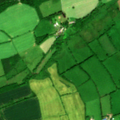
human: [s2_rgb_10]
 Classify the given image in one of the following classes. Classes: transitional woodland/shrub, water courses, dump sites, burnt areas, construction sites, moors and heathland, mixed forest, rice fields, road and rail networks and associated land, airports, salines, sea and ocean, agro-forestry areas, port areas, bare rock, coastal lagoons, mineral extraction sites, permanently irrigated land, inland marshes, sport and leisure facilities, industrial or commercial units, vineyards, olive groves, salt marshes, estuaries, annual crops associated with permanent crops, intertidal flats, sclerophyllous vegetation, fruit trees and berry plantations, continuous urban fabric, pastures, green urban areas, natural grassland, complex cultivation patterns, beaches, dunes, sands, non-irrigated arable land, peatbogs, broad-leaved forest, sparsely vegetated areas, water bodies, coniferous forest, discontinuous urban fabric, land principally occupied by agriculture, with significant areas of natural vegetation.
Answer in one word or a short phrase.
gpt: non-irrigated arable land, pastures